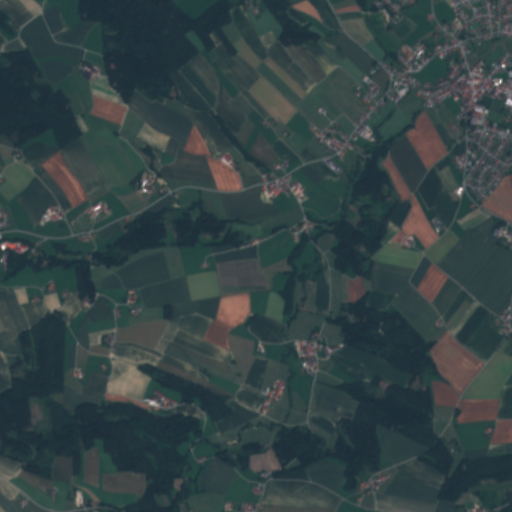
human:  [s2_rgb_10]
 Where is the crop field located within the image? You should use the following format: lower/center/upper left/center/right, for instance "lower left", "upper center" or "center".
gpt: The crop field is located in the lower left of the image.
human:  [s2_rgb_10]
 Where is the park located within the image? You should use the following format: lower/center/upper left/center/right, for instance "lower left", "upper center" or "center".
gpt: The park is located in the upper right of the image.
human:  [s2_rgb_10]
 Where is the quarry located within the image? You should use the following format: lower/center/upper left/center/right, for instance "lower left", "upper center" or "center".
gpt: The quarry is located in the lower left of the image.
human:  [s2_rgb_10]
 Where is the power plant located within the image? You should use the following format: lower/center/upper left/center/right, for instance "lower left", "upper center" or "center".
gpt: There is no power plant in the image.